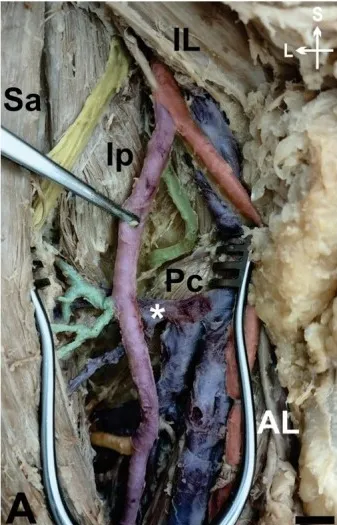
Deep femoral artery and its branches. A and B - right and left deep dissections of the femoral triangle, superficial structures within the femoral triangle were retracted to show the course of the deep femoral artery. IL = inguinal ligament; Sa = sartorius; AL = adductor longus; Ip = iliopsoas; Pc = pectineus; Blue = femoral vein and its tributaries; Red = femoral artery; Yellow = femoral nerve; Magenta = deep femoral artery; Green = medial circumflex femoral artery; Cyan = lateral circumflex femoral artery; *lateral circumflex femoral vein with different arrangements related to the deep femoral artery on both thighs; Orange = first perforating femoral artery; S = superior; L = lateral. Scale bar 1cm.
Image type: radiology (ct)